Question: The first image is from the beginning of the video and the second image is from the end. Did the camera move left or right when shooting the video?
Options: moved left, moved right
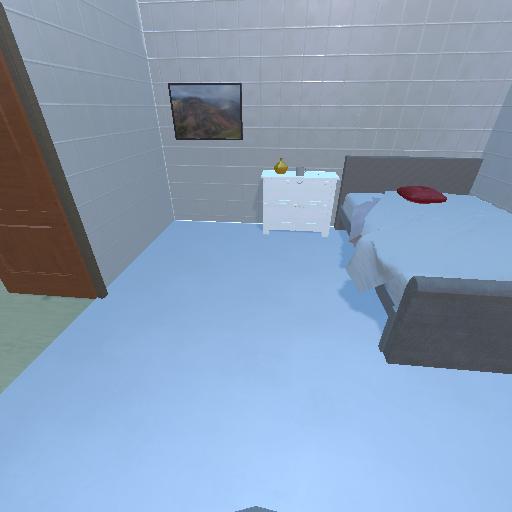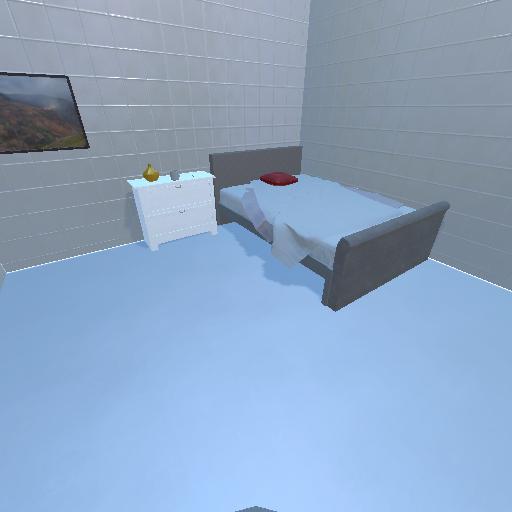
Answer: moved left